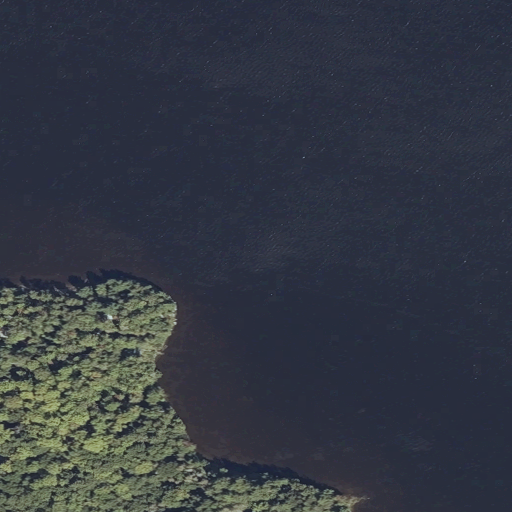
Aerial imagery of cape in Maine named Birch Point containing open water, mixed forest, evergreen forest, deciduous forest, and herbaceous wetlands